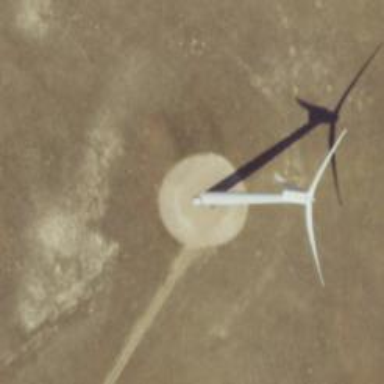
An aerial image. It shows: Wind power generator employing wind turbines.